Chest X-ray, AP view. Patient: 73 years old, sex M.
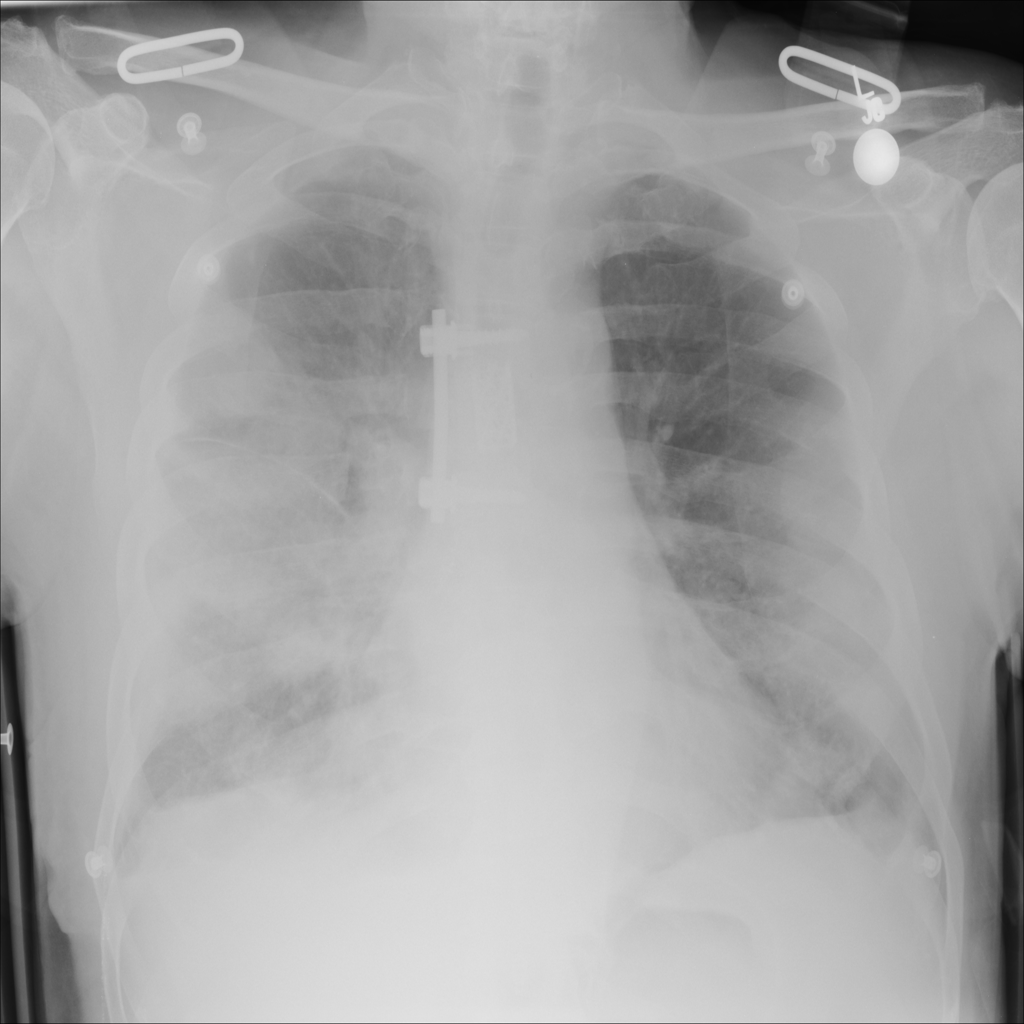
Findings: No Finding